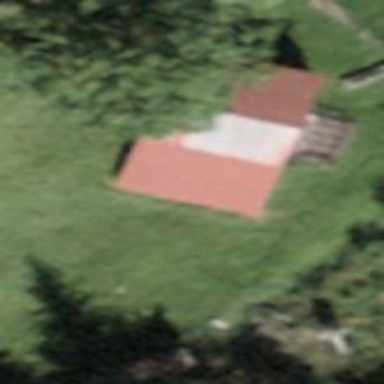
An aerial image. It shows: Barn.